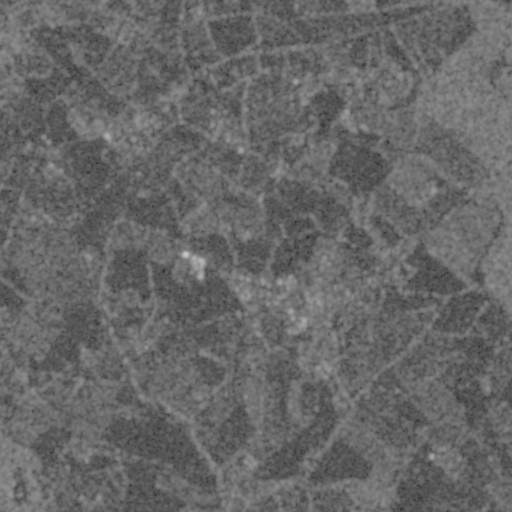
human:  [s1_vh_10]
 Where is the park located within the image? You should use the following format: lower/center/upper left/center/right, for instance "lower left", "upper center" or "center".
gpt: The park is located in the center right of the image.
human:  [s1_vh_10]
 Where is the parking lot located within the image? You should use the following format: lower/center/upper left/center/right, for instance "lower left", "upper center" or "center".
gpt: The parking lot is located in the center right of the image.
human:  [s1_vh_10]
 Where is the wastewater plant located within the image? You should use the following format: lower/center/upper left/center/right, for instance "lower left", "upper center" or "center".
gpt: The wastewater plant is located in the lower right of the image.
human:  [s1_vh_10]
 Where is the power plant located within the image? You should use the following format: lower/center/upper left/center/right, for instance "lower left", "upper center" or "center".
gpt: There is no power plant in the image.

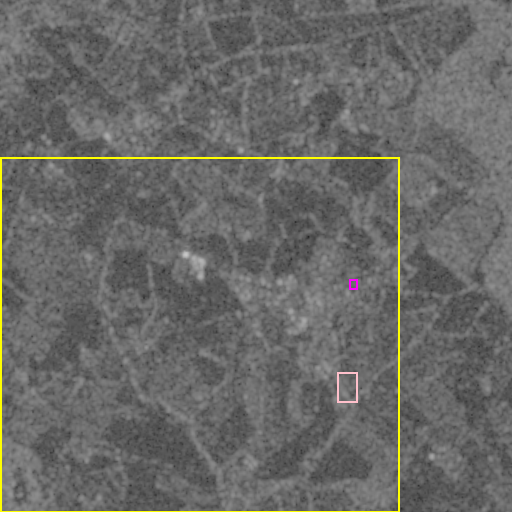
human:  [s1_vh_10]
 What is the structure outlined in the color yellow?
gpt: The structure outlined in yellow is a crop field.
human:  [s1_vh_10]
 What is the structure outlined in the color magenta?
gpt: The structure outlined in magenta is a park.
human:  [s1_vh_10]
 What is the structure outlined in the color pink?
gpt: The structure outlined in pink is a wastewater plant.
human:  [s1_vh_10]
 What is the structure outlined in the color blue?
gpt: There is no blue outline.